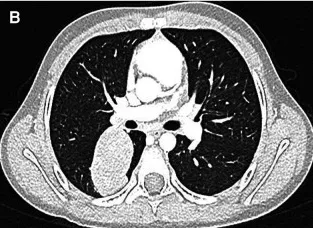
(A,B) After adjuvant therapy, a CT scan showed a persistency of the metastasis, which presented an unusual cavitating aspect.
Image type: radiology (ct)